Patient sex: M
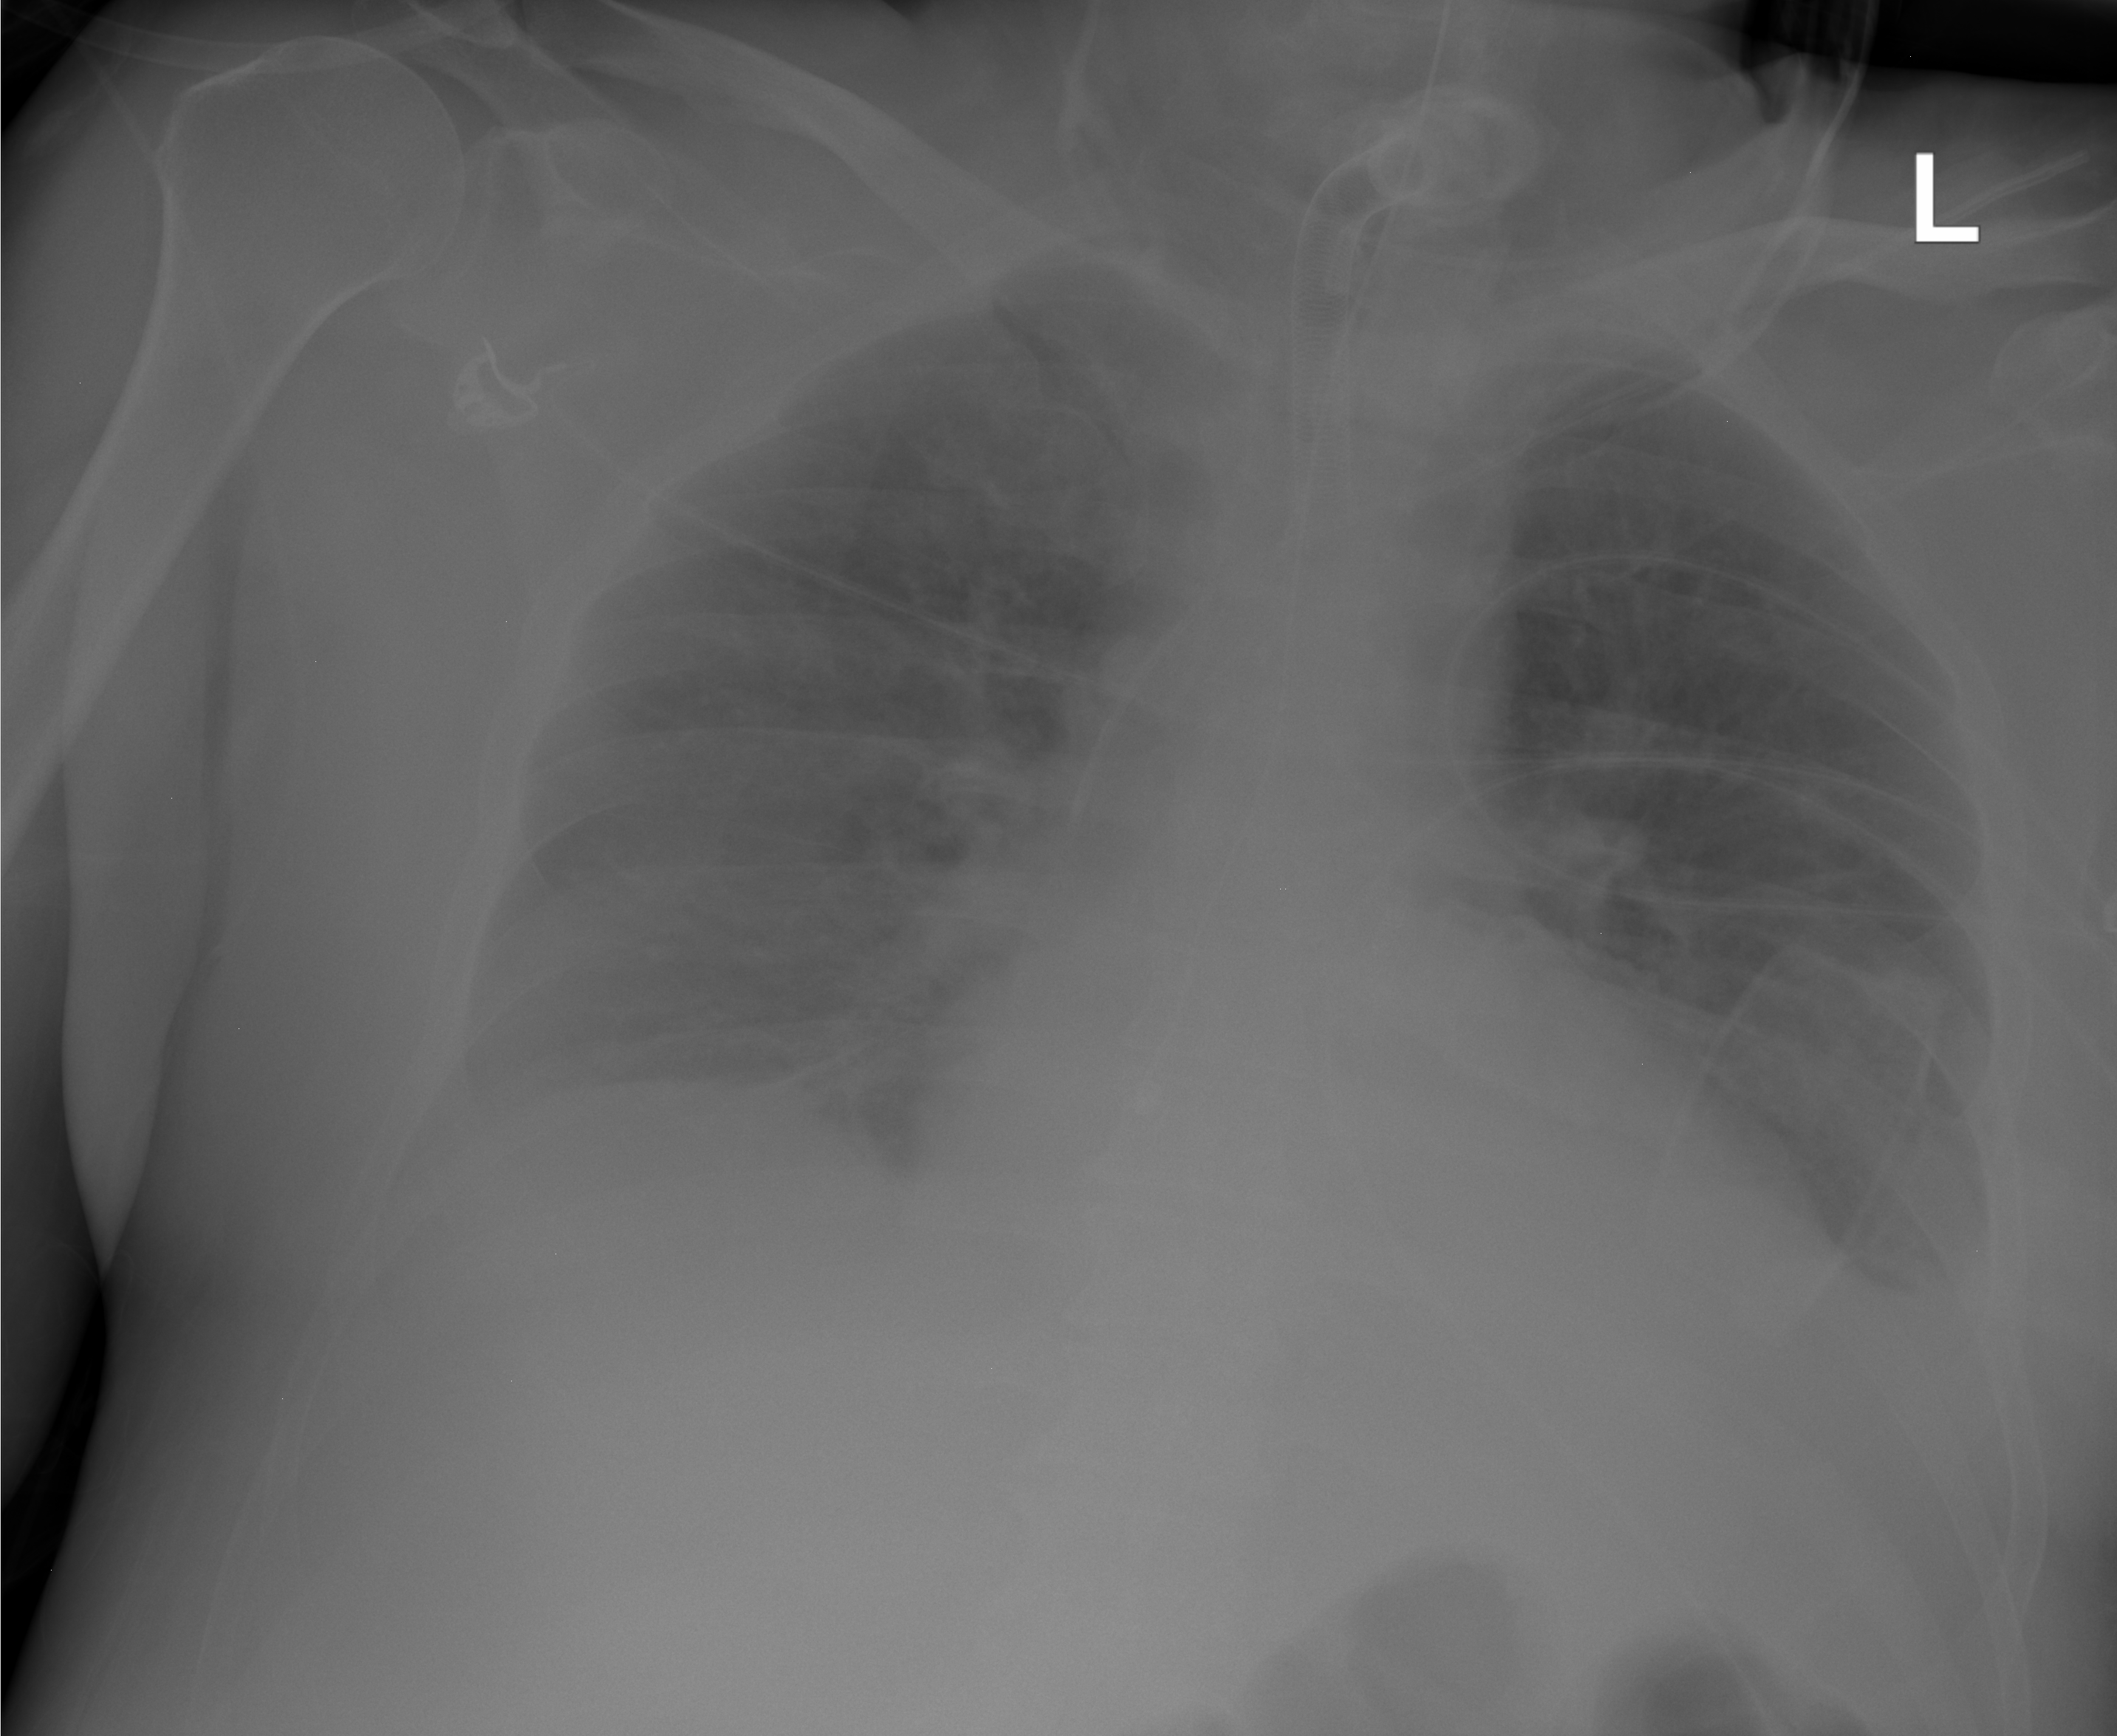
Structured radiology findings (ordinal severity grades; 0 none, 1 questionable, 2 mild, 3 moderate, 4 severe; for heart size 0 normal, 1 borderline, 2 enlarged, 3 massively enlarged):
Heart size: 0
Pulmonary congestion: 2
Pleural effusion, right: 2
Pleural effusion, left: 2
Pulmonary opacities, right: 0
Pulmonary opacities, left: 0
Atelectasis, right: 0
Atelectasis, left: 0